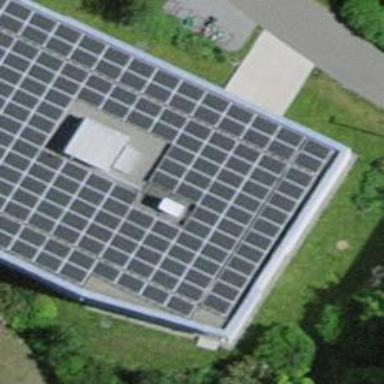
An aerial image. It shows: Solar power generator using photovoltaic method with solar photovoltaic panel types.